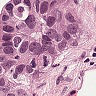
Metastatic tissue present: yes